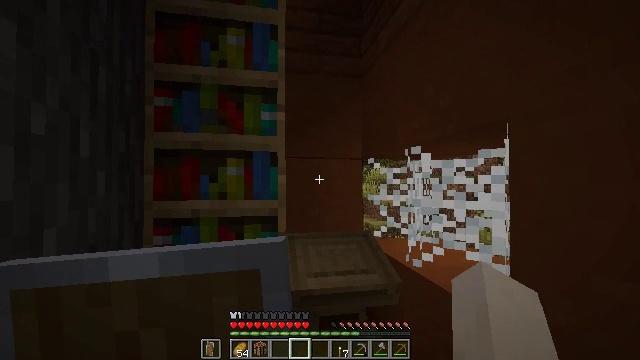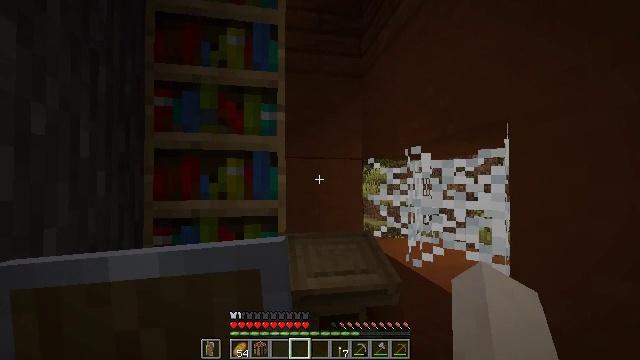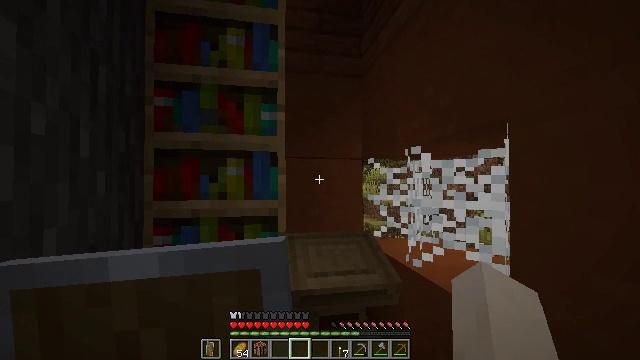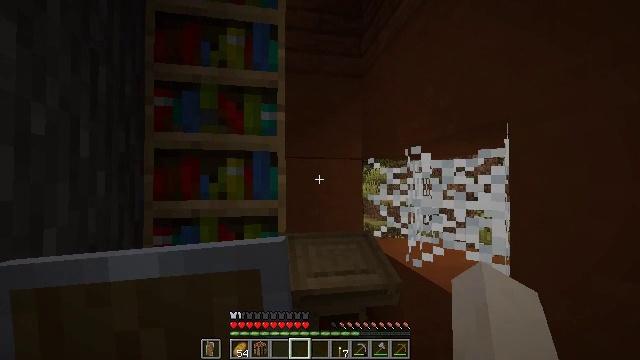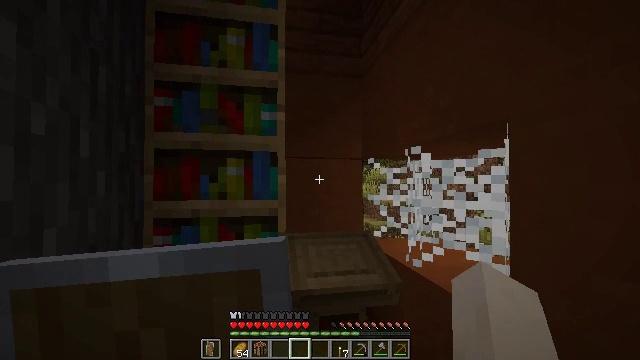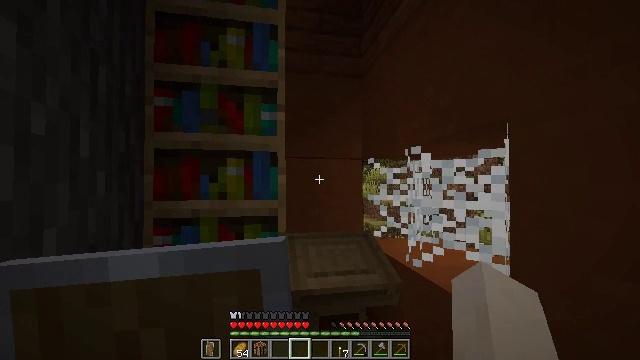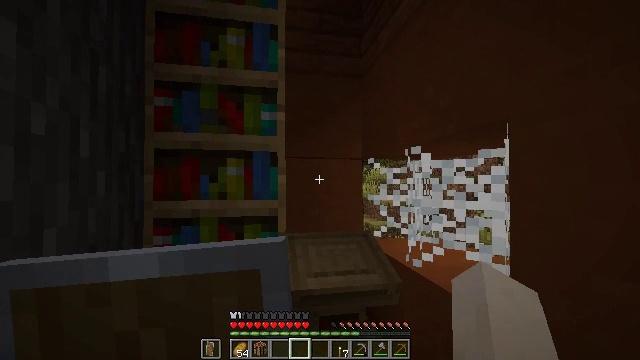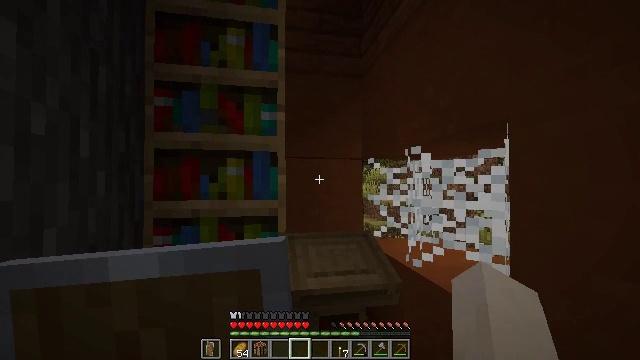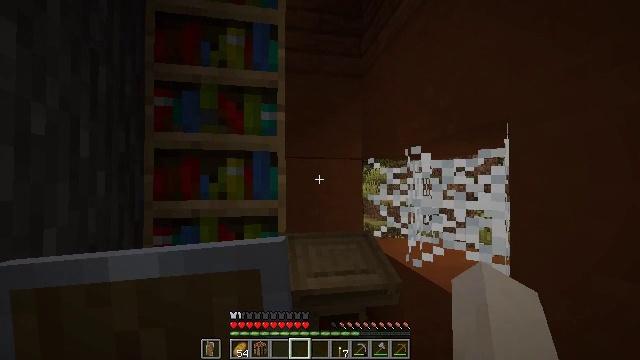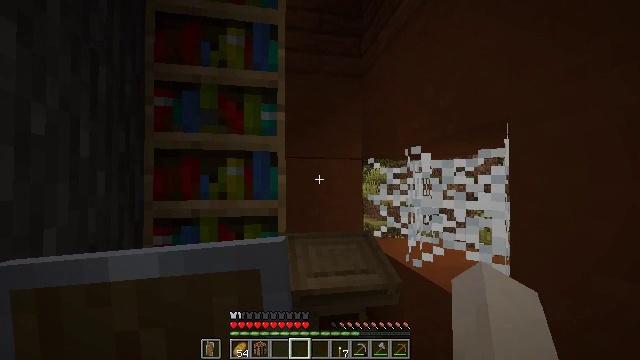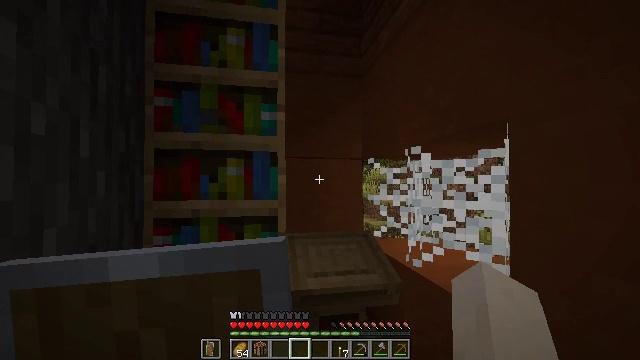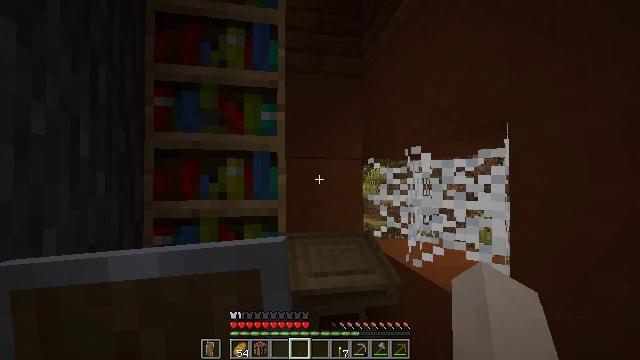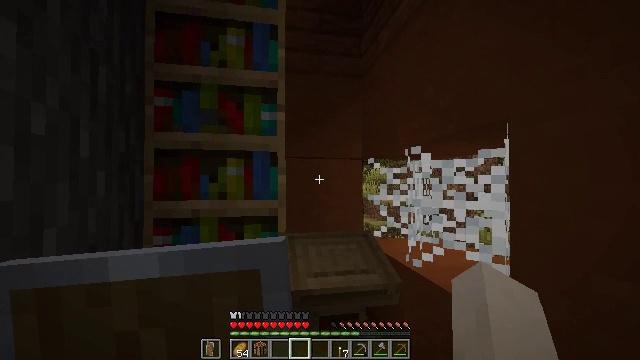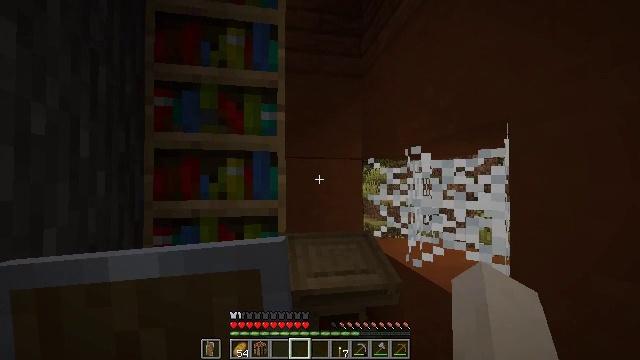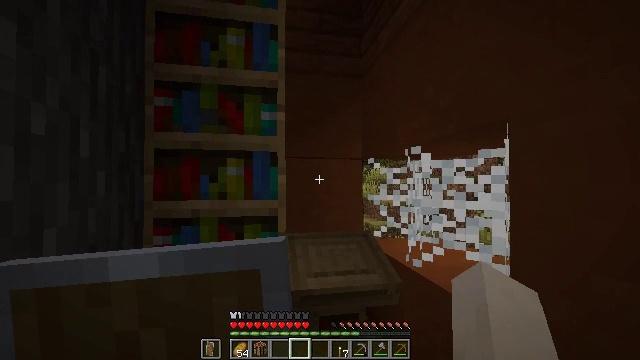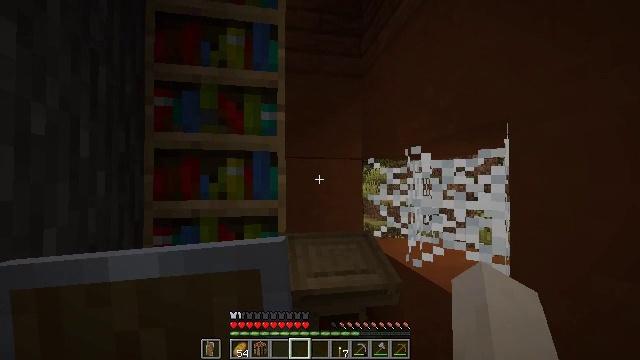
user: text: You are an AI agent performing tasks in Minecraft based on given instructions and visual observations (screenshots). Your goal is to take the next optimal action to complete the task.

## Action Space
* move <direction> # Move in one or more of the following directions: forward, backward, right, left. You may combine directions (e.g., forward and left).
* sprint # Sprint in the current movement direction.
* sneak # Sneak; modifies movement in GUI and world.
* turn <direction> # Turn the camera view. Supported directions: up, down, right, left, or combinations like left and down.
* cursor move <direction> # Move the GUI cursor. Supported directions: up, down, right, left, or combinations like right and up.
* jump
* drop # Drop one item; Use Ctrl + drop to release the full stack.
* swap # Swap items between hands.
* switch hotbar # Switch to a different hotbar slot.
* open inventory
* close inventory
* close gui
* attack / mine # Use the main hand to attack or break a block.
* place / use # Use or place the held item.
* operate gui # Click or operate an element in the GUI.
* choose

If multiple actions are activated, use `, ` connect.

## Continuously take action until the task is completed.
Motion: motion action
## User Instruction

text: Destroy the bookshelf.
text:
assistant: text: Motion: no_op
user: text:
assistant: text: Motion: no_op
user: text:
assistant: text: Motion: no_op
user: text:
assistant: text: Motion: no_op
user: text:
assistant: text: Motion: no_op
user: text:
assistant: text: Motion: no_op
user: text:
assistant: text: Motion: no_op
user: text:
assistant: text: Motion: no_op
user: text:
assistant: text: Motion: no_op
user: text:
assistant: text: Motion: no_op
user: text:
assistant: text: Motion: no_op
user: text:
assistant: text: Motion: no_op
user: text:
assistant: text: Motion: no_op
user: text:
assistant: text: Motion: no_op
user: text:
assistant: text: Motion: no_op
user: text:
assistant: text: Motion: no_op
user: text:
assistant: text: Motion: no_op
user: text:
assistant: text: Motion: no_op
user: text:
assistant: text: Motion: no_op
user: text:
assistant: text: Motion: no_op
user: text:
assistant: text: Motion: no_op
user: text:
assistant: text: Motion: no_op
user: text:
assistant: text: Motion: no_op
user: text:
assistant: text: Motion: no_op
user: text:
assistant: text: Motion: no_op
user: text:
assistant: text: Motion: no_op
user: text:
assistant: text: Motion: no_op
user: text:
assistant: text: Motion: no_op
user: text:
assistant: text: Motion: no_op
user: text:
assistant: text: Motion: no_op